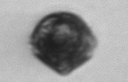
Label: Scrippsiella